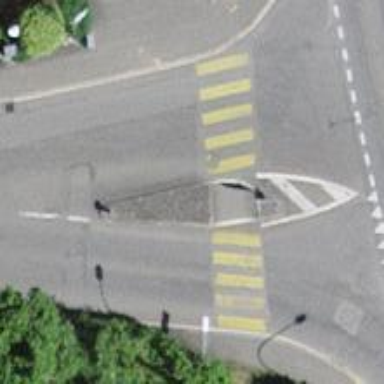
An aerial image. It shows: Marked zebra crossing on the road.